Question: I have created an empty project. after that, I added new items is Windows Form and add some component such as button or textbox in Design View.
In main file, I use this code:
'''
SimpleForm form = new SimpleForm(); // SimpleForm is my class
form.Show();
'''
But, when I run, C# generate a form but I cannot see textbox nor button. I just see blank area where I put those components. As picture below, the white area is my button, but I don't know why this button cannot show. I think maybe some problem, and those components cannot draw on the form.

Please help me this error.
Thanks :)
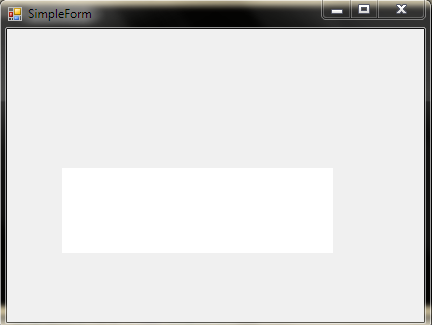
Answer: If by "the main file" you mean your main method (the entry point) - try this code instead:
'''
Application.EnableVisualStyles();
Application.SetCompatibleTextRenderingDefault(false);
Application.Run(new SimpleForm());
'''
If not you really need to post more of your code to get a reasonable answer.